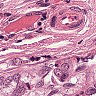
Metastatic tissue present: yes